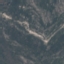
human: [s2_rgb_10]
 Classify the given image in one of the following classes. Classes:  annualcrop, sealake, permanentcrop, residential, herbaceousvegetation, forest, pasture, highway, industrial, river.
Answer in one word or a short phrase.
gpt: HerbaceousVegetation